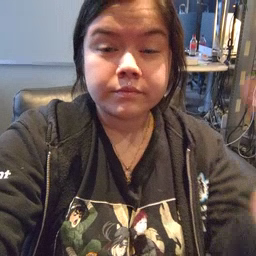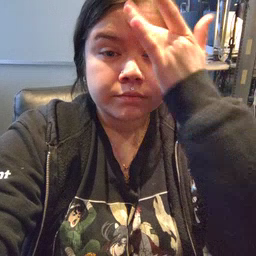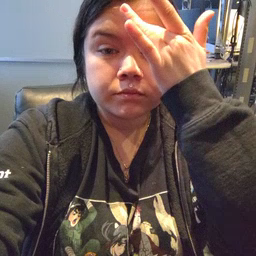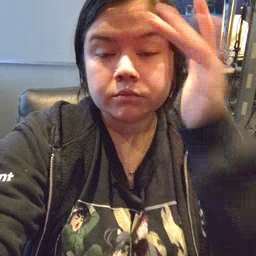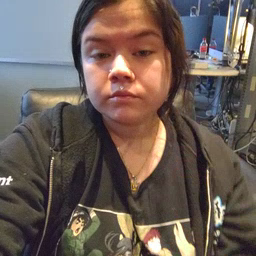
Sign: sick